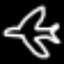
Label: airplane